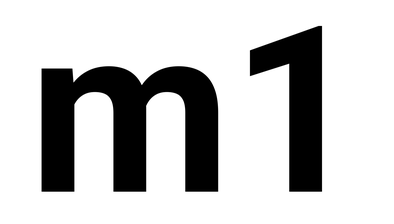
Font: Roboto_Bold